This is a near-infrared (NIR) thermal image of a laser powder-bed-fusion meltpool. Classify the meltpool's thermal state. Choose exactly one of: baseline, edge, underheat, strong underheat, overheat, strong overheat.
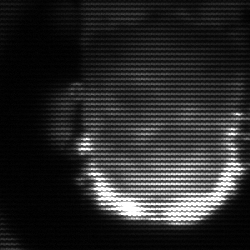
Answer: baseline